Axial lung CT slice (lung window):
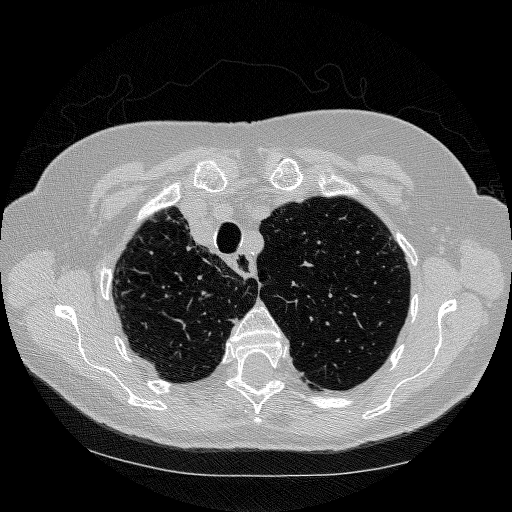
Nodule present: no